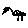
Label: bird